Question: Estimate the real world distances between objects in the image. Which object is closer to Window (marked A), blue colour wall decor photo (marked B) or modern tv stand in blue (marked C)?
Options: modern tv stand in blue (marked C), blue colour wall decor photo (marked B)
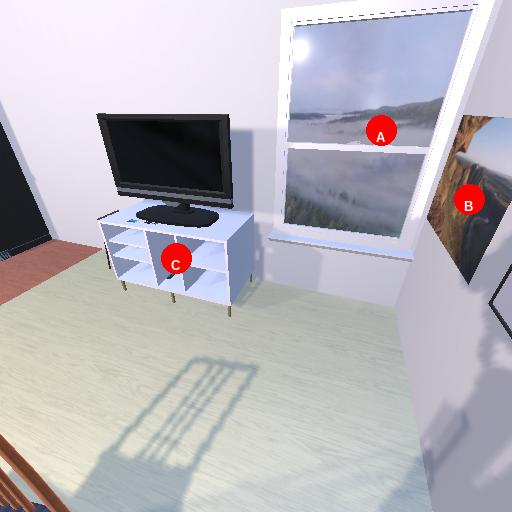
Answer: modern tv stand in blue (marked C)